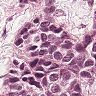
Metastatic tissue present: yes